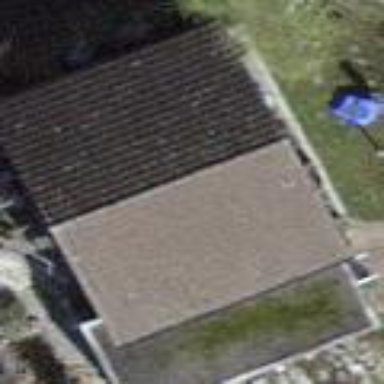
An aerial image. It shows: Building with tile roof.